Interaction volume radius: 10 \u00c5
Interaction volume height: 10 \u00c5
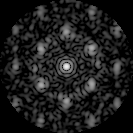
Disorder parameter: 0.5497